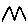
Label: zigzag